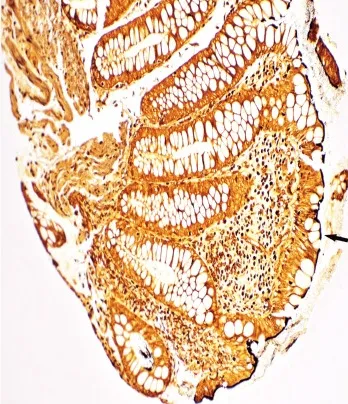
Intestinal spirochetosis in a rectal biopsy. B. Warthin-starry silver stain highlighting the bacterial organisms (arrow).
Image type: pathology (methenamine_silver)